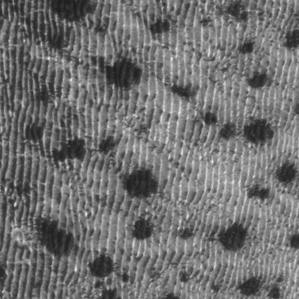
Label: frost